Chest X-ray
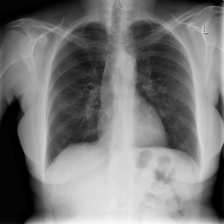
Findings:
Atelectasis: positive
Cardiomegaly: negative
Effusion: negative
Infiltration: negative
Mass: negative
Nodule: negative
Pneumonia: negative
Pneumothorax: negative
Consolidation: negative
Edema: negative
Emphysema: negative
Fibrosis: negative
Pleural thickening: negative
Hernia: negative